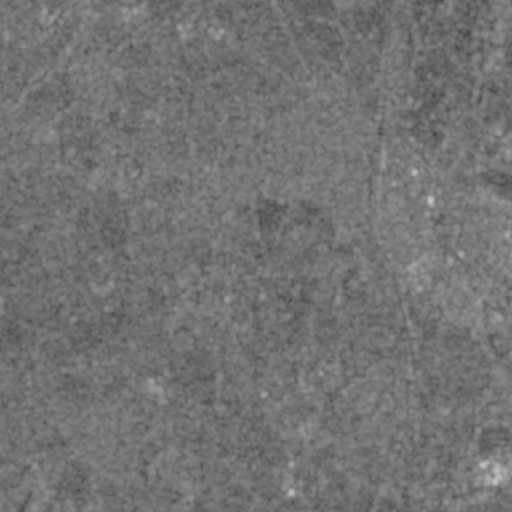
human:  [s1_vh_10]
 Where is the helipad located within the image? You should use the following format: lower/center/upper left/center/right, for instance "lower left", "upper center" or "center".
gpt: The helipad is located in the lower right of the image.
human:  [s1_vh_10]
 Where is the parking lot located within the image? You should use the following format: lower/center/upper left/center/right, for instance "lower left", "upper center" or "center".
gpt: The parking lot is located in the right of the image.
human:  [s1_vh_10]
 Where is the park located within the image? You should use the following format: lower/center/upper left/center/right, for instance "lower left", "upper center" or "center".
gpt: There is no park in the image.

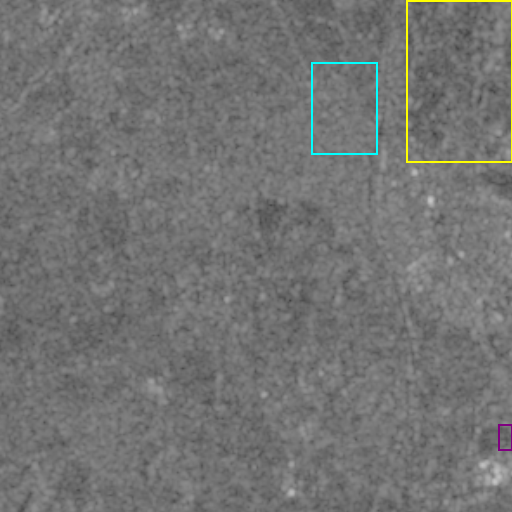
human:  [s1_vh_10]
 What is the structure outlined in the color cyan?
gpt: The structure outlined in cyan is a crop field.
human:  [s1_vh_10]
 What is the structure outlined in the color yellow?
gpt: The structure outlined in yellow is a park.
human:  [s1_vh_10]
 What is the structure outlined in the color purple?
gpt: The structure outlined in purple is a parking lot.
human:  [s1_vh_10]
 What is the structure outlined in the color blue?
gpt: There is no blue outline.